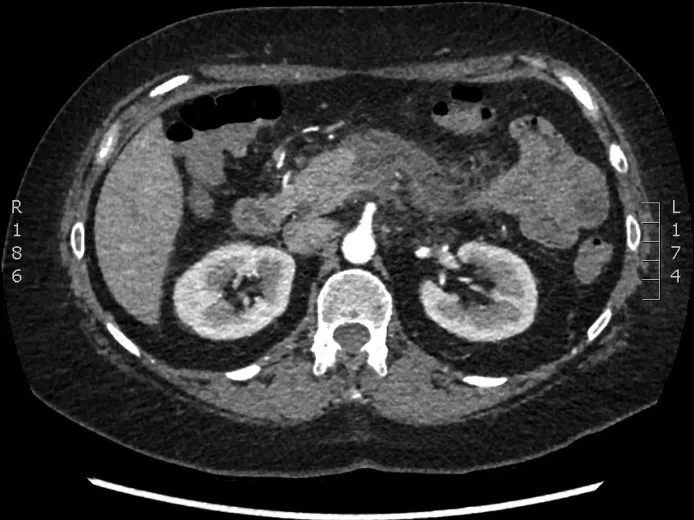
CT Abdomen revealing marked inflammatory stranding around the body of the pancreas, consistent with pancreatitis.
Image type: radiology (ct)